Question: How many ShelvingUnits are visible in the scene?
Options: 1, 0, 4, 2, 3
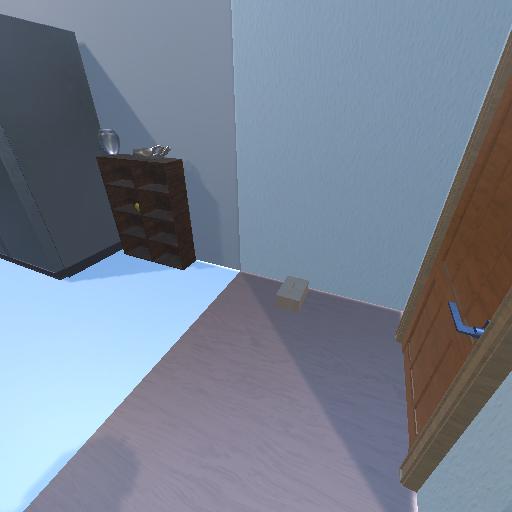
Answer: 1